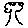
Label: tree